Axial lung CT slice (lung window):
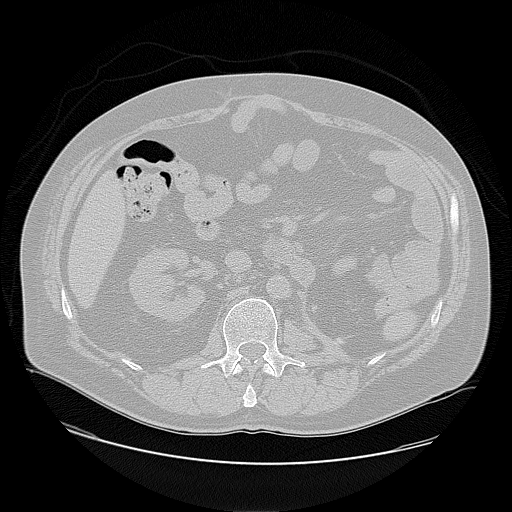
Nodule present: no